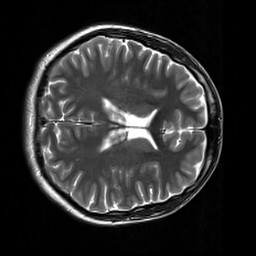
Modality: T2w
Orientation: axial
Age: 18
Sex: male
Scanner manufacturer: siemens
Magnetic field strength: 3 T
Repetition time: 7 s
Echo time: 0.09 s